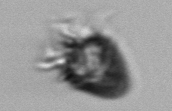
Label: Ciliophora